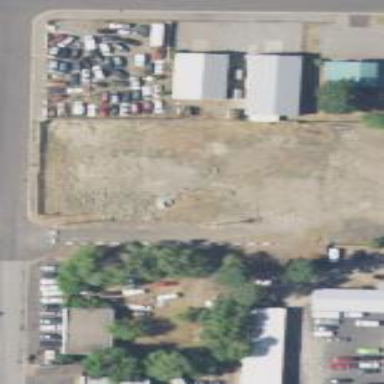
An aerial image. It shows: Brownfield site.